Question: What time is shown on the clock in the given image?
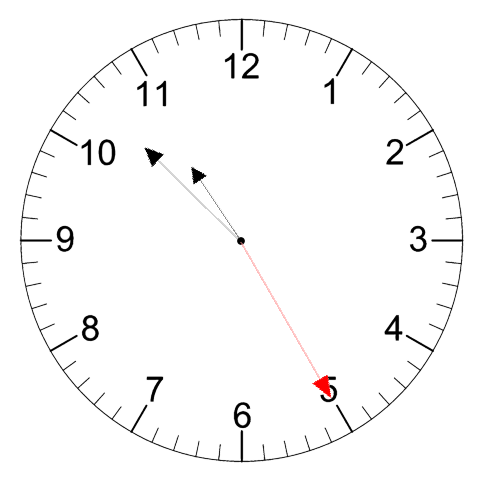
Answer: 10:52:25